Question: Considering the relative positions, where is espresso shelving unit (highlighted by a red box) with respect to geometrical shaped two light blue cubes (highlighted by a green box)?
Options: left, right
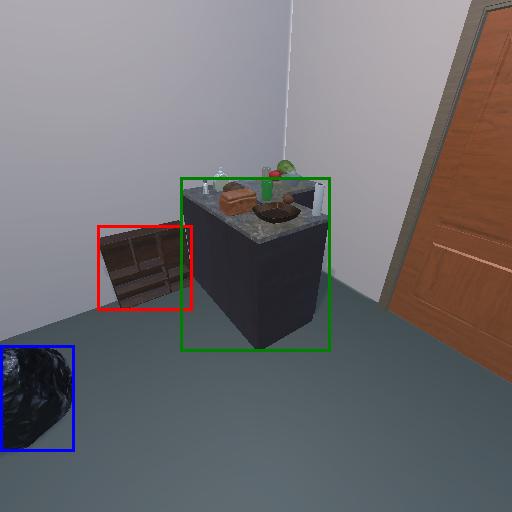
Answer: left